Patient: sex F, age 63
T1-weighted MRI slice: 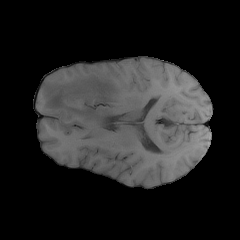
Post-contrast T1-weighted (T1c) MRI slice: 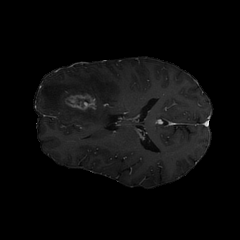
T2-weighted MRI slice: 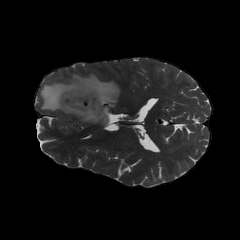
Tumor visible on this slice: yes
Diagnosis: Glioblastoma, IDH-wildtype
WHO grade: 4